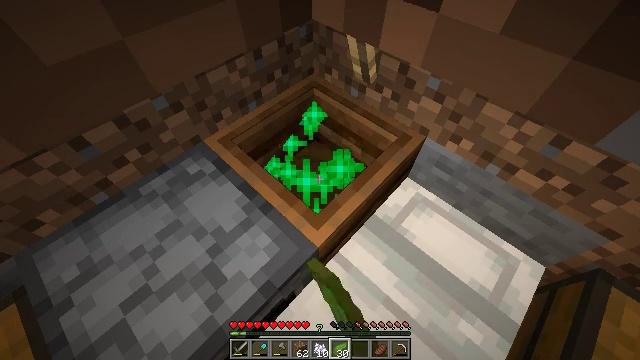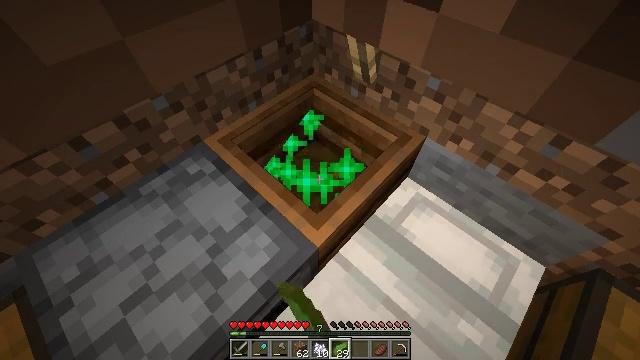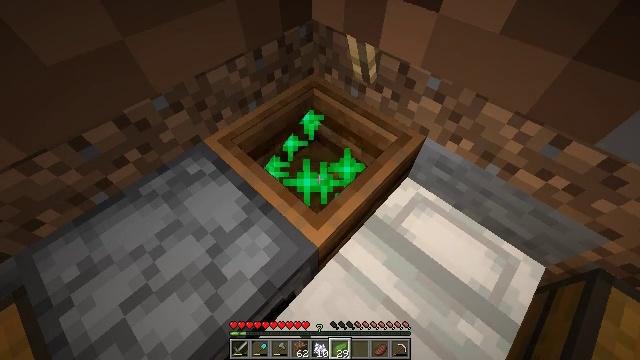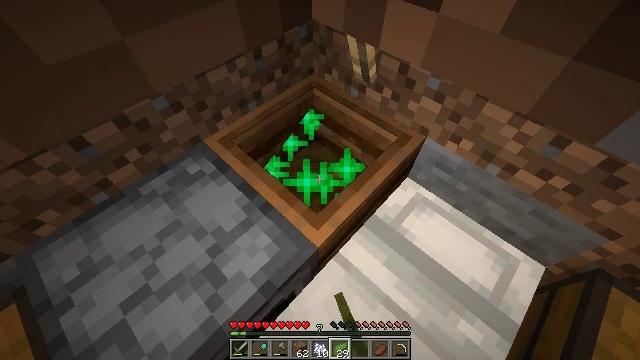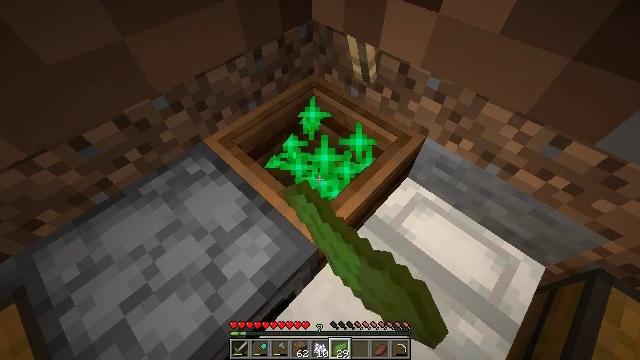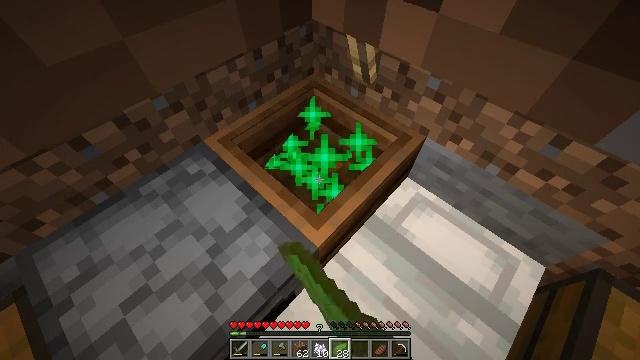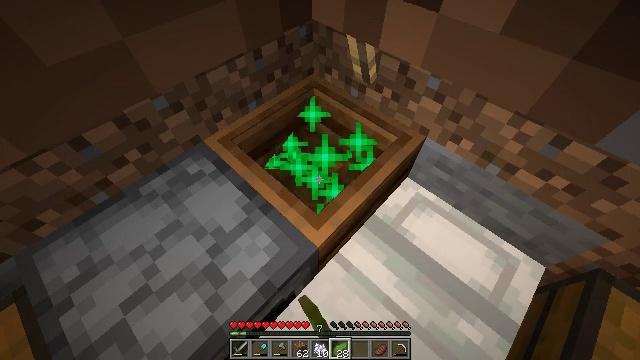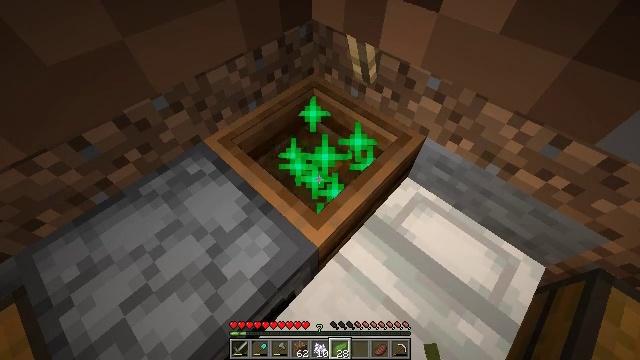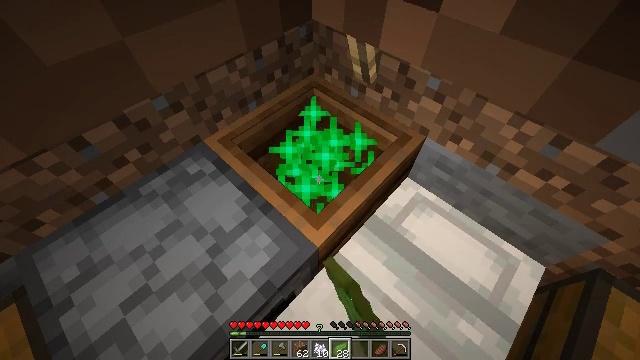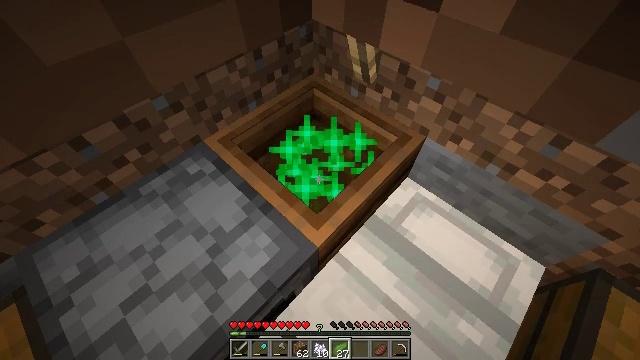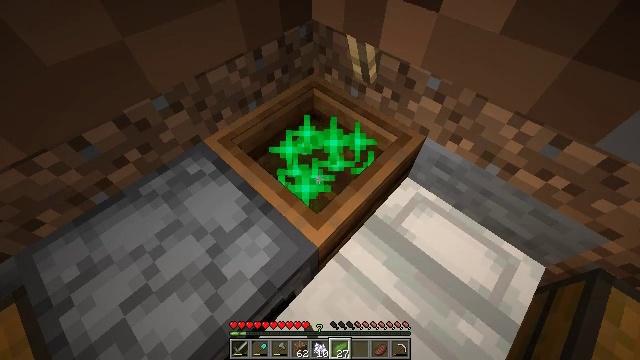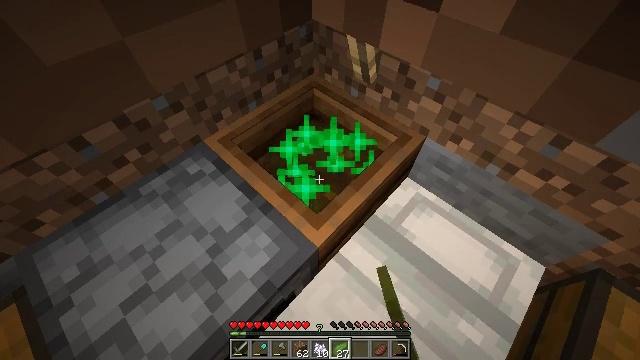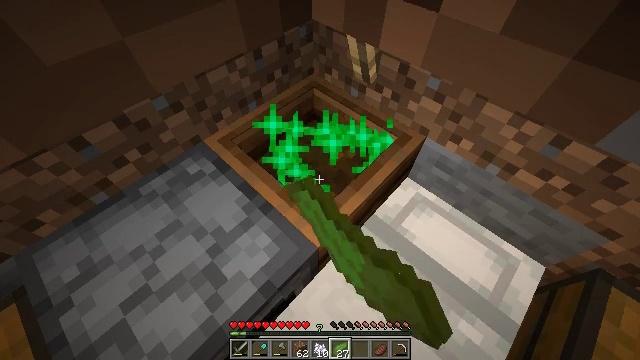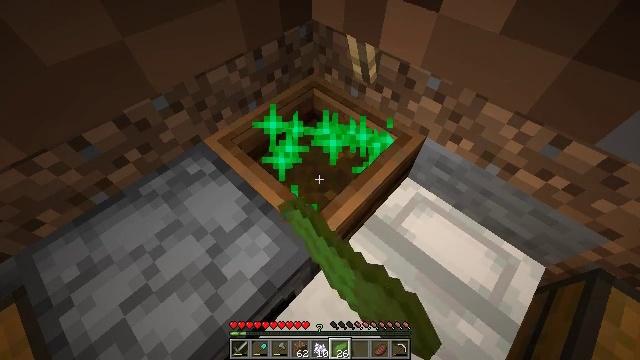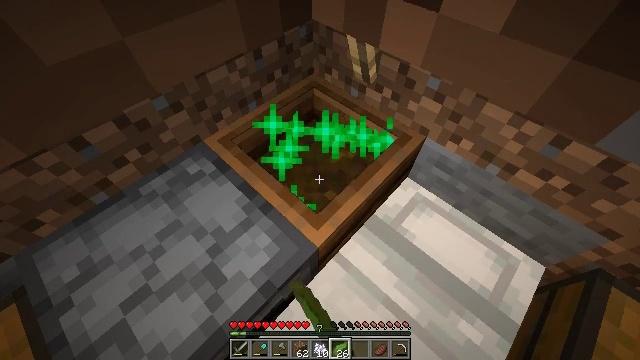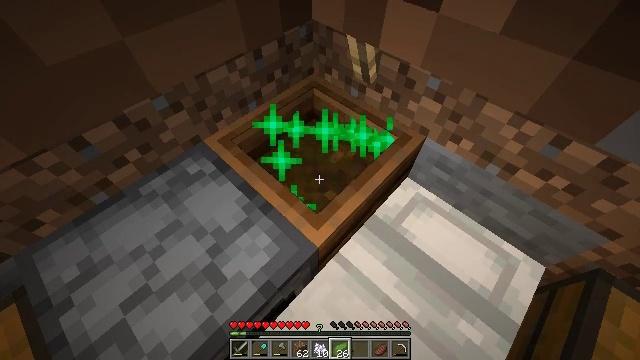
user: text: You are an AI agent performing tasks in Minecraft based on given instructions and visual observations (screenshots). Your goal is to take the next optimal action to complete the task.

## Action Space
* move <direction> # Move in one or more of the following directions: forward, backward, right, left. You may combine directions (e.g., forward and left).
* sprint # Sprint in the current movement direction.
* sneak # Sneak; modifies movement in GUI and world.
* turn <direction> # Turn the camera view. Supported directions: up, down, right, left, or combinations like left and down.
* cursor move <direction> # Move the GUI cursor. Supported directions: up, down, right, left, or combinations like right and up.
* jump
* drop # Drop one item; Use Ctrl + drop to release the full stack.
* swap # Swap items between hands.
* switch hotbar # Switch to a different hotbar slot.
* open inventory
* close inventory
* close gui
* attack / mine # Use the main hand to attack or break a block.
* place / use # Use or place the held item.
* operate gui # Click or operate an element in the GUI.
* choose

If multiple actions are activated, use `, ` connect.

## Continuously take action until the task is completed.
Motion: motion action
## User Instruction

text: Use materials to create white dye.
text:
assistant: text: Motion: use / place
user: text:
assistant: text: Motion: use / place
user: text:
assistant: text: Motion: use / place
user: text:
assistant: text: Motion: use / place
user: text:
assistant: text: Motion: use / place
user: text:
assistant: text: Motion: use / place
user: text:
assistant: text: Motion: use / place
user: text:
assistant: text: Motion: use / place
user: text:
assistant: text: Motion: use / place
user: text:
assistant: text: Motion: use / place
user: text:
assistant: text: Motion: use / place
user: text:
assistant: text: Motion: use / place
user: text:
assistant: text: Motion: use / place
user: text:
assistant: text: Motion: use / place
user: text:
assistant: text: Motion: use / place
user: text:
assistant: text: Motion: use / place
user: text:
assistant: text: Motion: use / place
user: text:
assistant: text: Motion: use / place
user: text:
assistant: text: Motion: use / place
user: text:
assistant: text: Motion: use / place
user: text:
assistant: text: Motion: use / place
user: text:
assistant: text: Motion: use / place
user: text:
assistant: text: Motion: use / place
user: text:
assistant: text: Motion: use / place
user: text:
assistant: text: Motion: use / place
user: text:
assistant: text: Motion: use / place
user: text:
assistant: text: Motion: use / place
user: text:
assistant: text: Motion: use / place
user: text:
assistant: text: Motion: turn left and up, use / place
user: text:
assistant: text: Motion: turn left, use / place